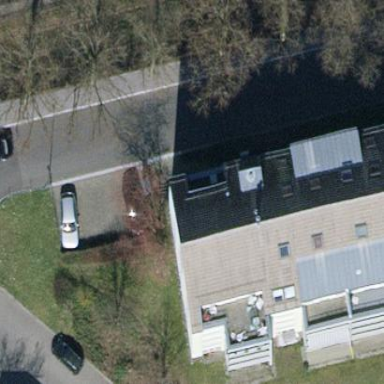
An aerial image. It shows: Gabled roof on building that houses apartments.